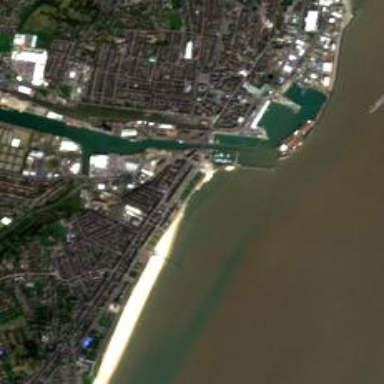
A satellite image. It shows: Man-made quay.